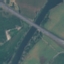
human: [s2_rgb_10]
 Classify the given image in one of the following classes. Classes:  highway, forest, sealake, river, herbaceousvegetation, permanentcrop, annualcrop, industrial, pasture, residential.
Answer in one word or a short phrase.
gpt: Highway